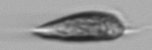
Label: Prorocentrum_triestinum